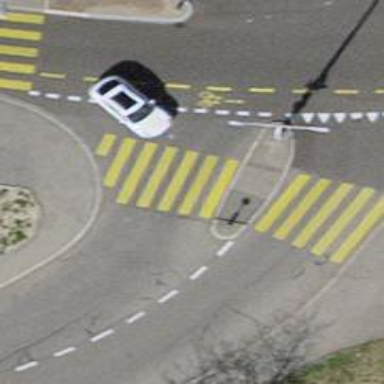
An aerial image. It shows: Uncontrolled zebra crossing with pedestrian island.